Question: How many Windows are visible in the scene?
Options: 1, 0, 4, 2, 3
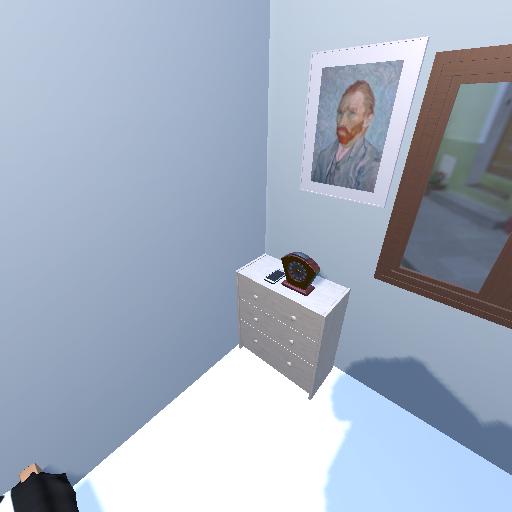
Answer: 1